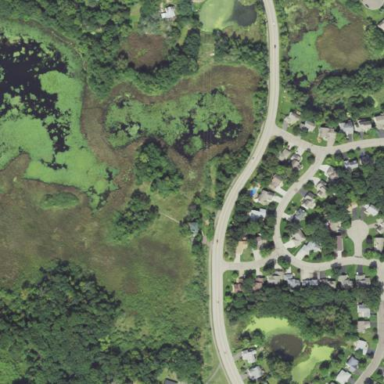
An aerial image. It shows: Marsh wetland.